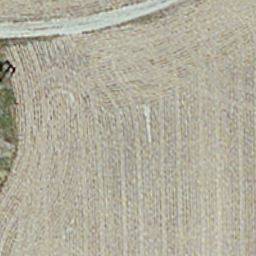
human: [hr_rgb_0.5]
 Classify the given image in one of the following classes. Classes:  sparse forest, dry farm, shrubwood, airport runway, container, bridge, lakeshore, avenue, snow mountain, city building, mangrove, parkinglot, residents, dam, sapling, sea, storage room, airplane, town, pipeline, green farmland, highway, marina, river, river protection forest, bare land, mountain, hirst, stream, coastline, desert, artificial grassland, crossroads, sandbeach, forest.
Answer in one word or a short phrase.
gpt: dry farm